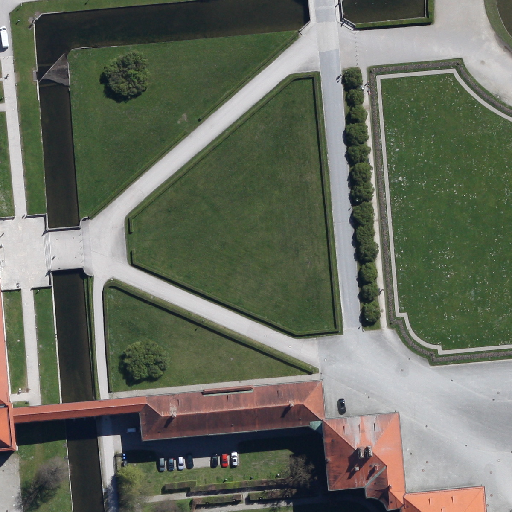
Referring expression: road